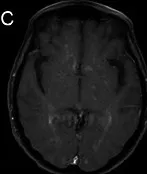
Figure 1. Axial Brain MRI sequences prior to treatment. Post contrast T1 image showing mild diffuse enhancement.
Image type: radiology (mri)